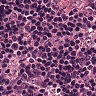
Metastatic tissue present: no